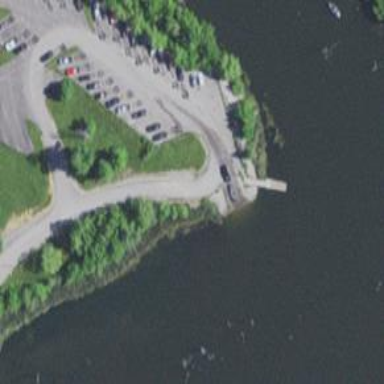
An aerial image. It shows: Slipway on leisure land.